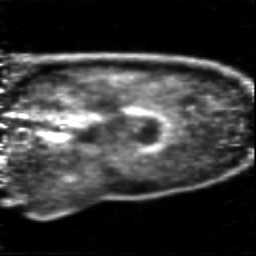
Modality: PET
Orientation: sagittal
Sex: male
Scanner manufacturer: siemens